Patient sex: M
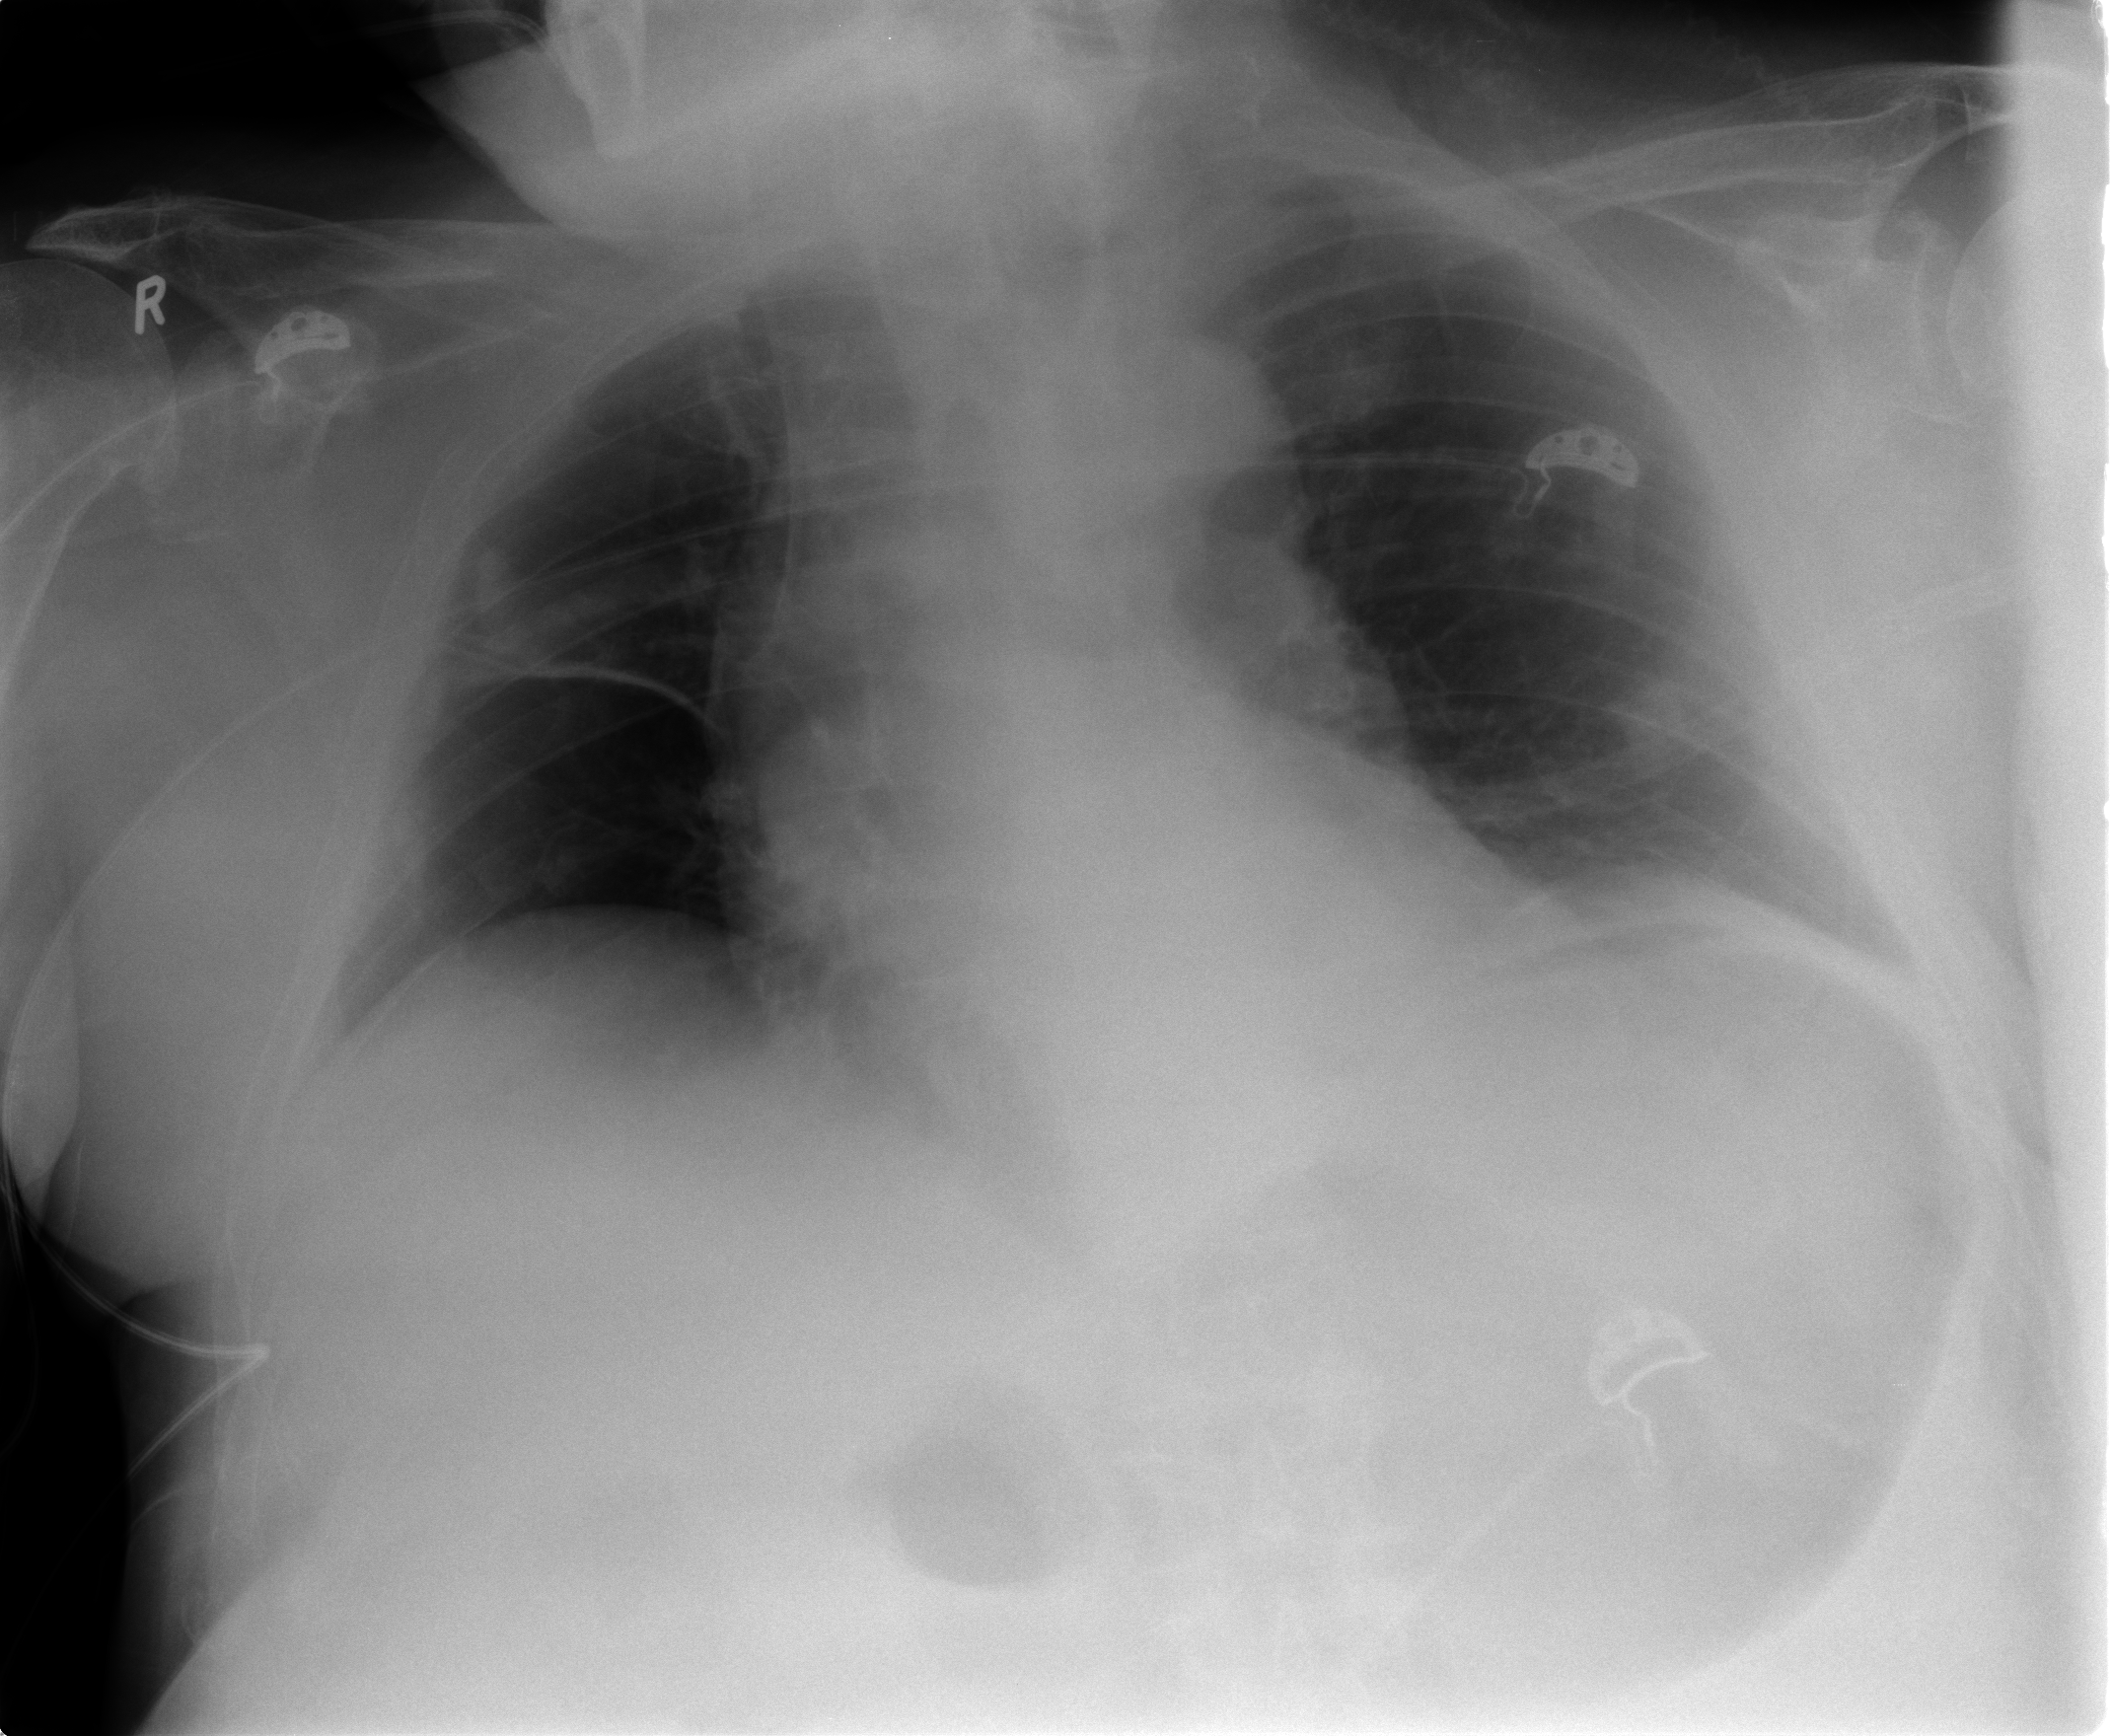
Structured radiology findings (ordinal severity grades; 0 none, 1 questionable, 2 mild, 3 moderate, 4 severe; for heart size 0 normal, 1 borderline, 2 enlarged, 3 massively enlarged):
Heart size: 2
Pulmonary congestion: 0
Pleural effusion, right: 1
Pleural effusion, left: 1
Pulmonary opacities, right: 0
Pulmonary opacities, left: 0
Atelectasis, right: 2
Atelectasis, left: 0